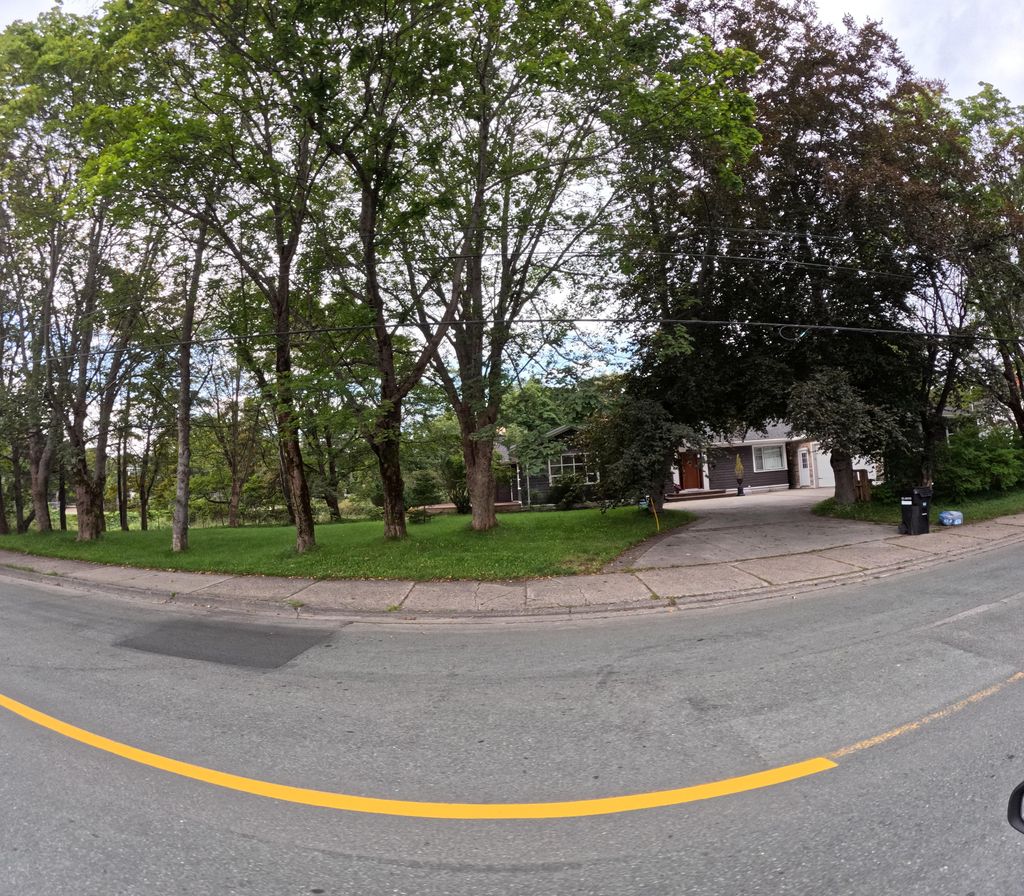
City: st_johns